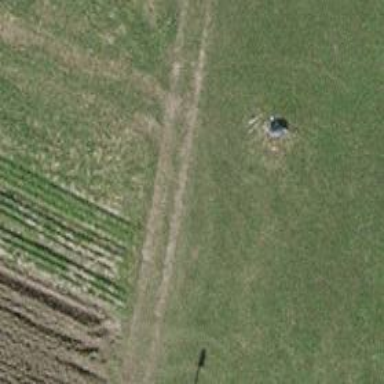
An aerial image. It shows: Agricultural track with grade4 surface. It is used for agricultural vehicles.